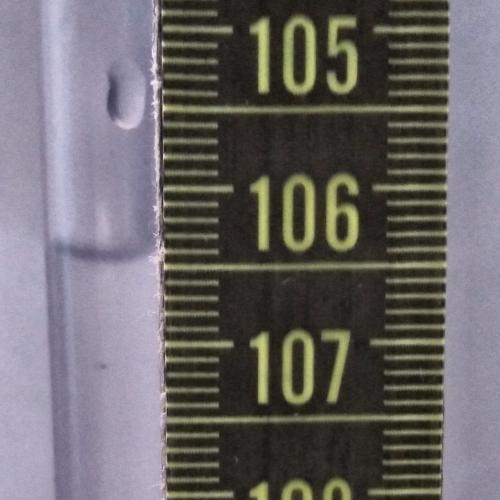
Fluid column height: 106.4 cm